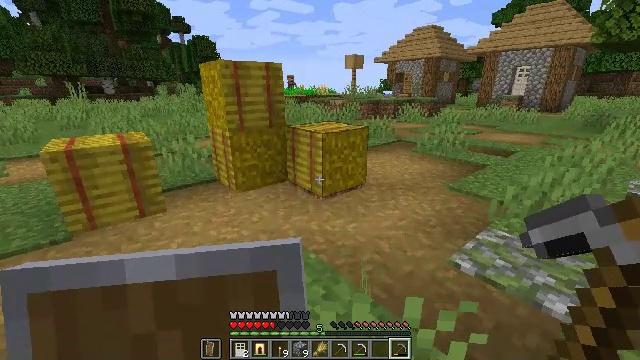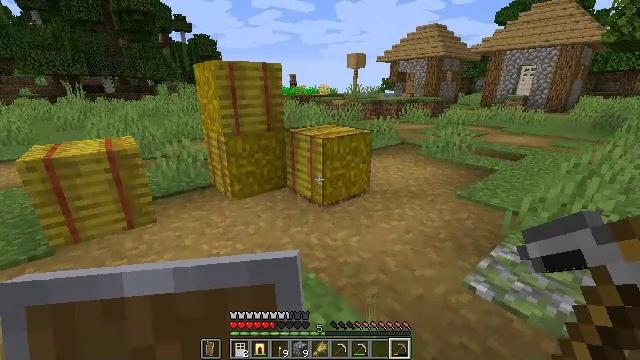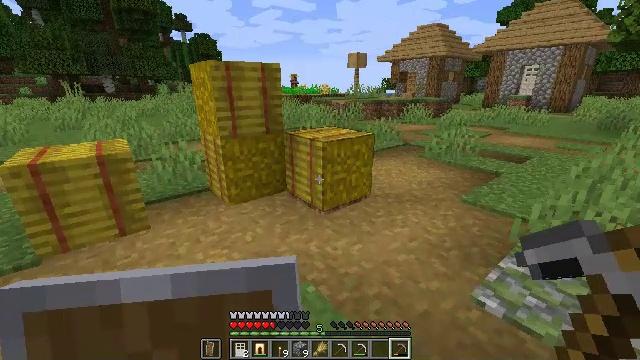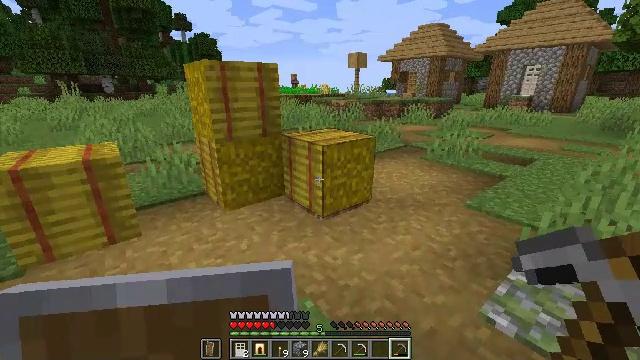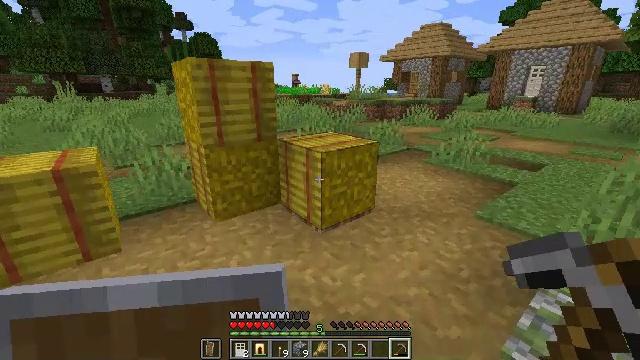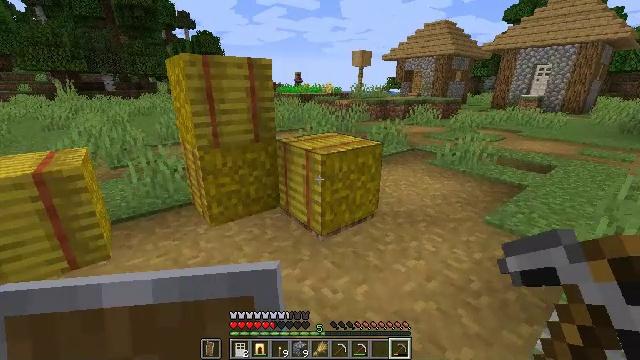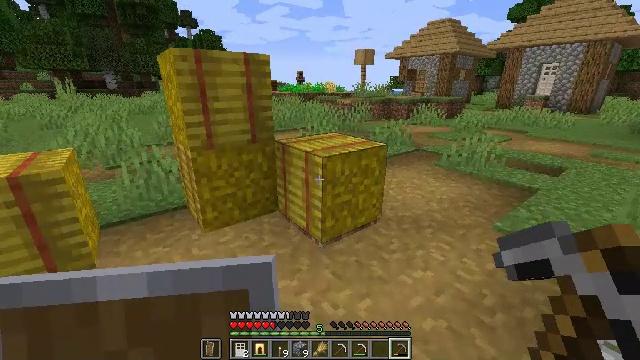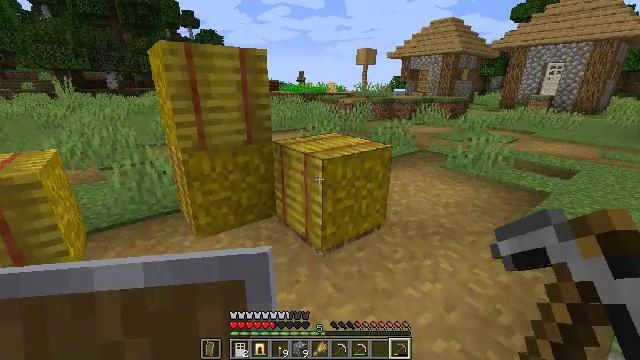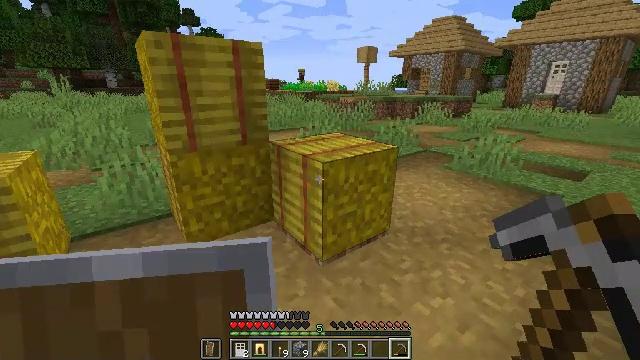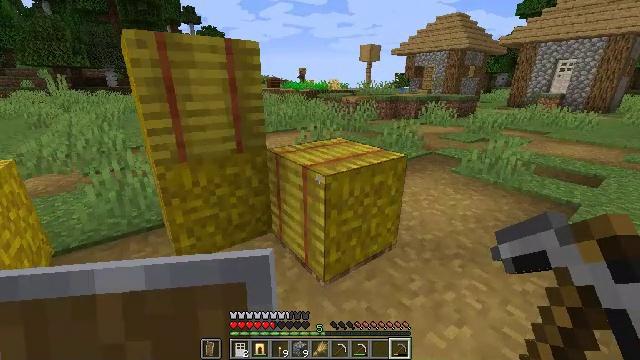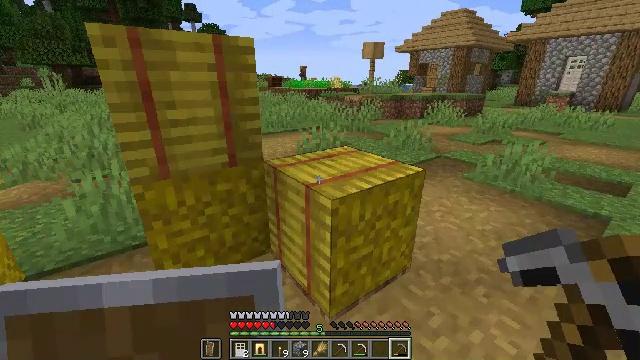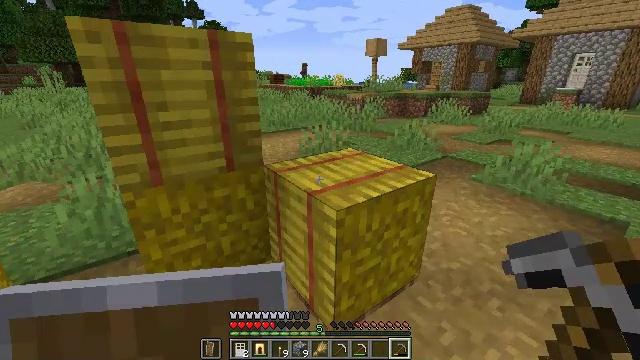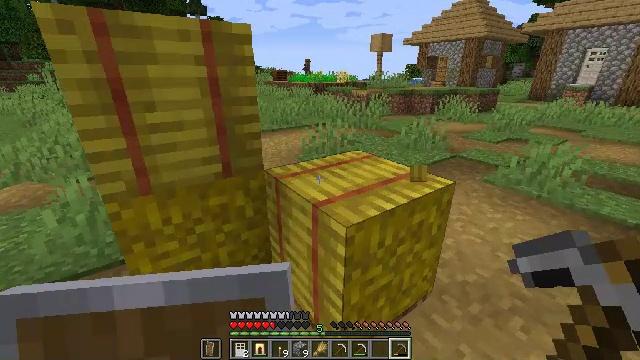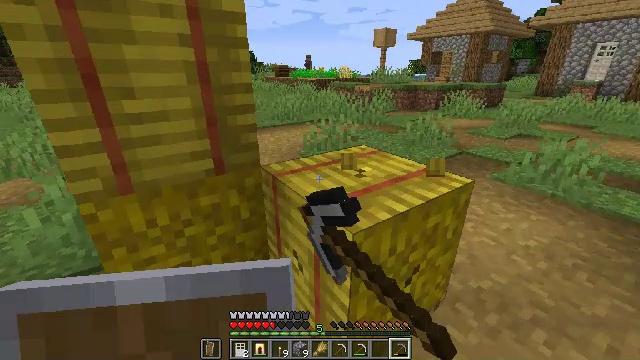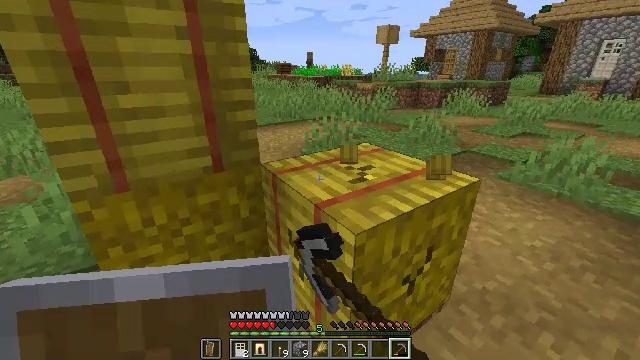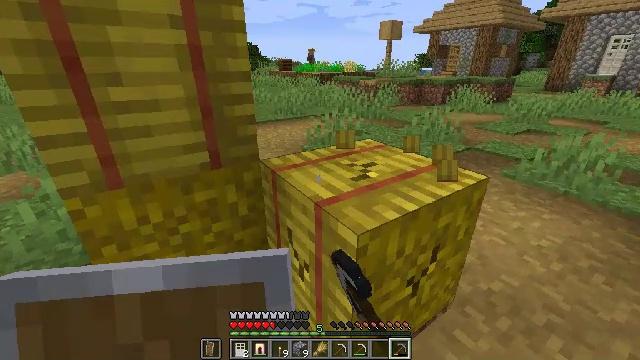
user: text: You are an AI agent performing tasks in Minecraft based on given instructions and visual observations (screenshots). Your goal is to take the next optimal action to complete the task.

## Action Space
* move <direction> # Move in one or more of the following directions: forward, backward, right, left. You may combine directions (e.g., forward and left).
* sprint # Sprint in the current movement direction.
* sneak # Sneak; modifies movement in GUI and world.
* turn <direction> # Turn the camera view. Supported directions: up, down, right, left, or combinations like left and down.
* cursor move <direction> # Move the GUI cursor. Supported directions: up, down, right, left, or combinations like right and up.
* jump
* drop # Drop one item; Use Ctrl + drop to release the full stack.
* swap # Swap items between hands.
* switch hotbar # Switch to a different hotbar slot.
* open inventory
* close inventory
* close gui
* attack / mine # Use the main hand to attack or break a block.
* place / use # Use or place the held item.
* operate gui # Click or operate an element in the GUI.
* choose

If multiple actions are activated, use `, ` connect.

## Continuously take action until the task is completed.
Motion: motion action
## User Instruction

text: Mine a hay block from the field.
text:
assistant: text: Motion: move forward
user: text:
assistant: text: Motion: move forward
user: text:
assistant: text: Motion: move forward
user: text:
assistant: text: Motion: move forward
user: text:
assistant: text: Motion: move forward
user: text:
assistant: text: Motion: move forward
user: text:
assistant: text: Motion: move forward
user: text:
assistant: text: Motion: move forward
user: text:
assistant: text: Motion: move forward
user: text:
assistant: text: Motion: move forward
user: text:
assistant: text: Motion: move forward
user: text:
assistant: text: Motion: move forward, attack / mine
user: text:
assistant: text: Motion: attack / mine
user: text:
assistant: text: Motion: attack / mine
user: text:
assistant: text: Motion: attack / mine
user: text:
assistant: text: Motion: attack / mine
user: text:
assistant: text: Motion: attack / mine
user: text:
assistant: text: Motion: turn down, attack / mine
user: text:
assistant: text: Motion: attack / mine
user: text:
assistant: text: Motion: attack / mine
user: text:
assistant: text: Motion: attack / mine
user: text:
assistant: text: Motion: attack / mine
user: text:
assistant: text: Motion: attack / mine
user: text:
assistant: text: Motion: attack / mine
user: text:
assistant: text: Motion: attack / mine
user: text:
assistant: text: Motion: attack / mine
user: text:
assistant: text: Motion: move forward, attack / mine
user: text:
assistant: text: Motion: move forward, turn left, attack / mine
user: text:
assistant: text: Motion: move forward, turn left, attack / mine
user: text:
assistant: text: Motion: turn left, attack / mine